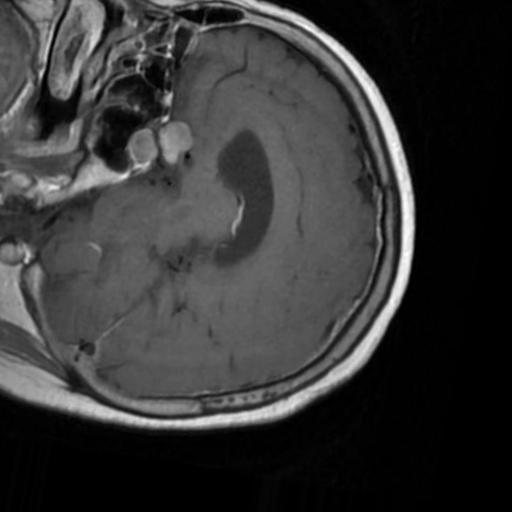
Label: brain_tumor